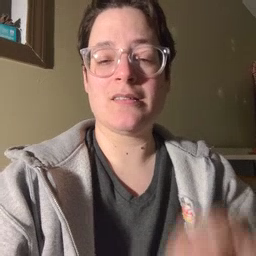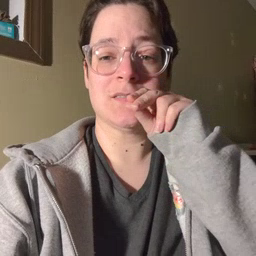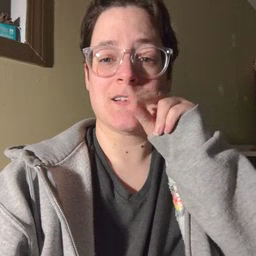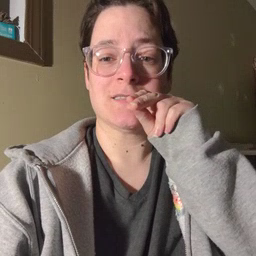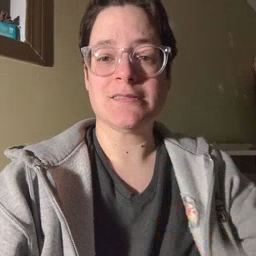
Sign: duck